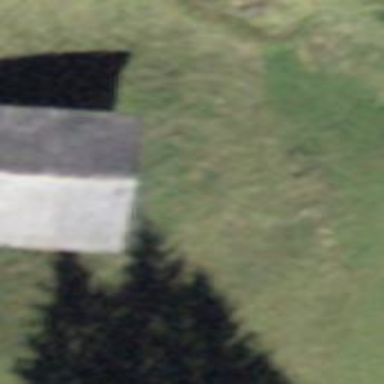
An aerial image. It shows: Barn.